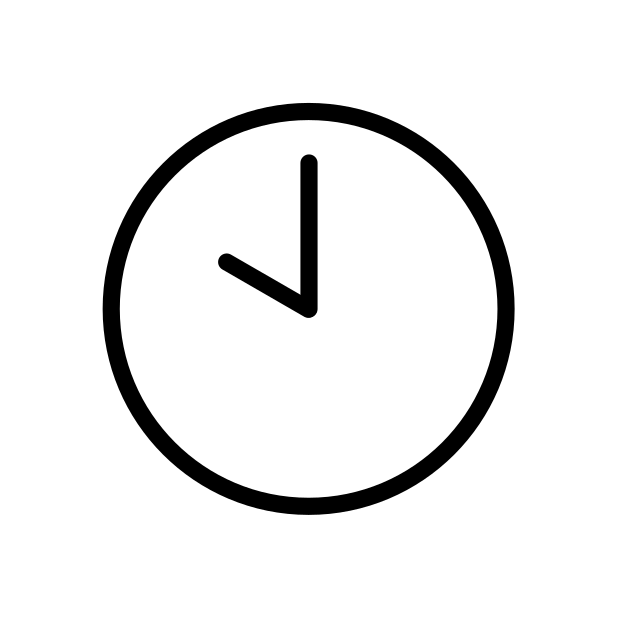
ten o’clock